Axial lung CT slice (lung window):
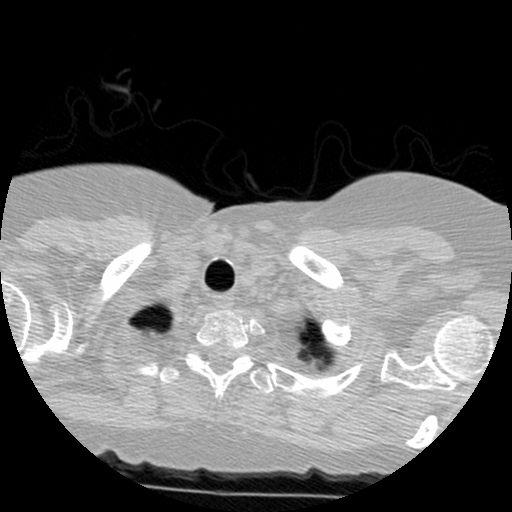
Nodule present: no